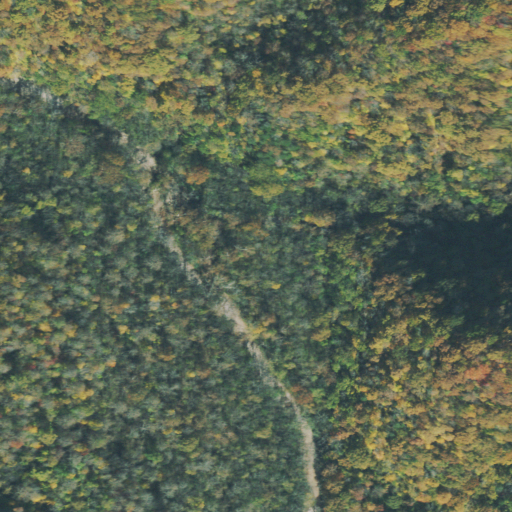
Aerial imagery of valley in Tennessee named Tom Hollow containing deciduous forest and woody wetlands